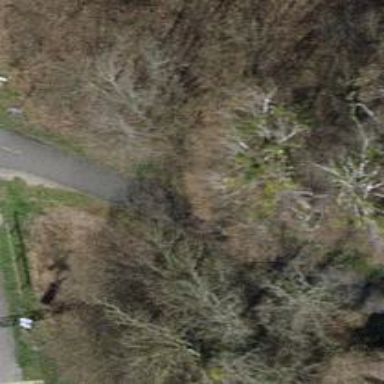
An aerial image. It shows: Asphalt cycleway.